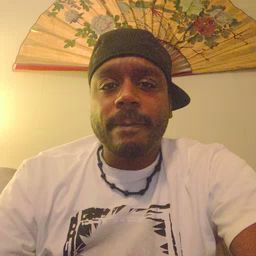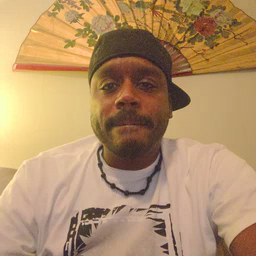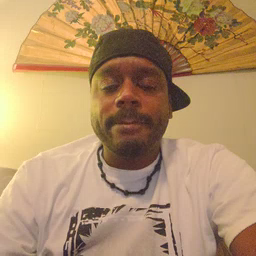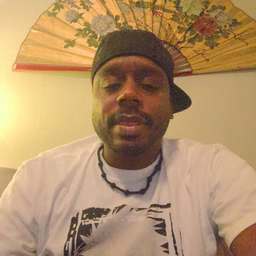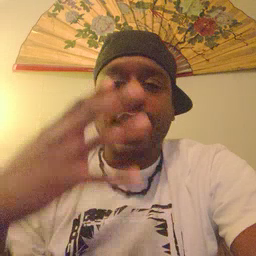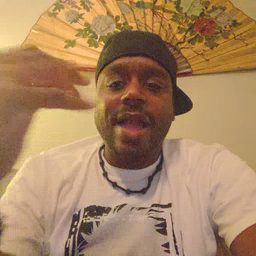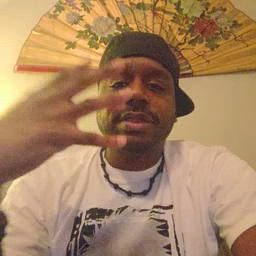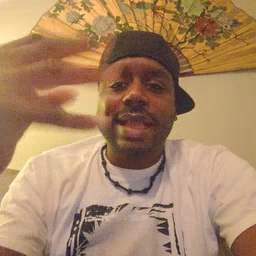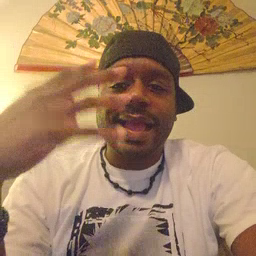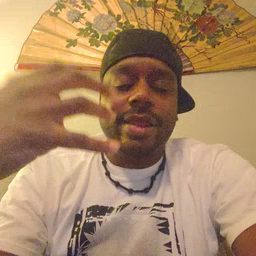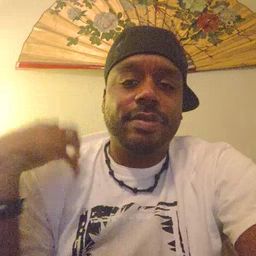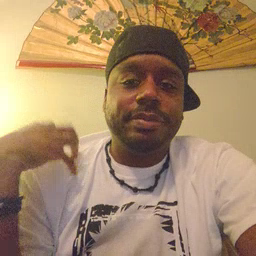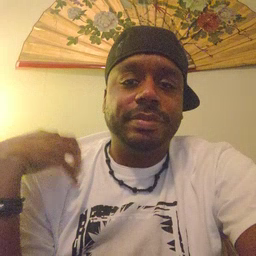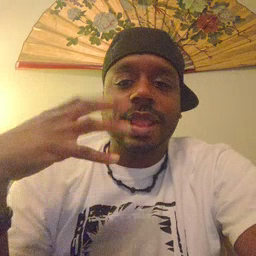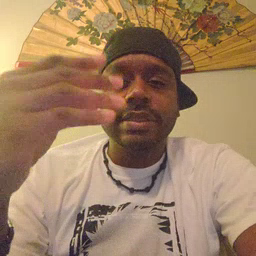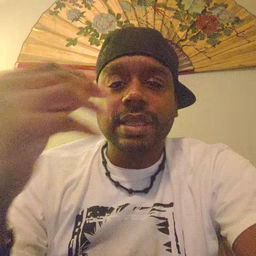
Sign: outside